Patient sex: M
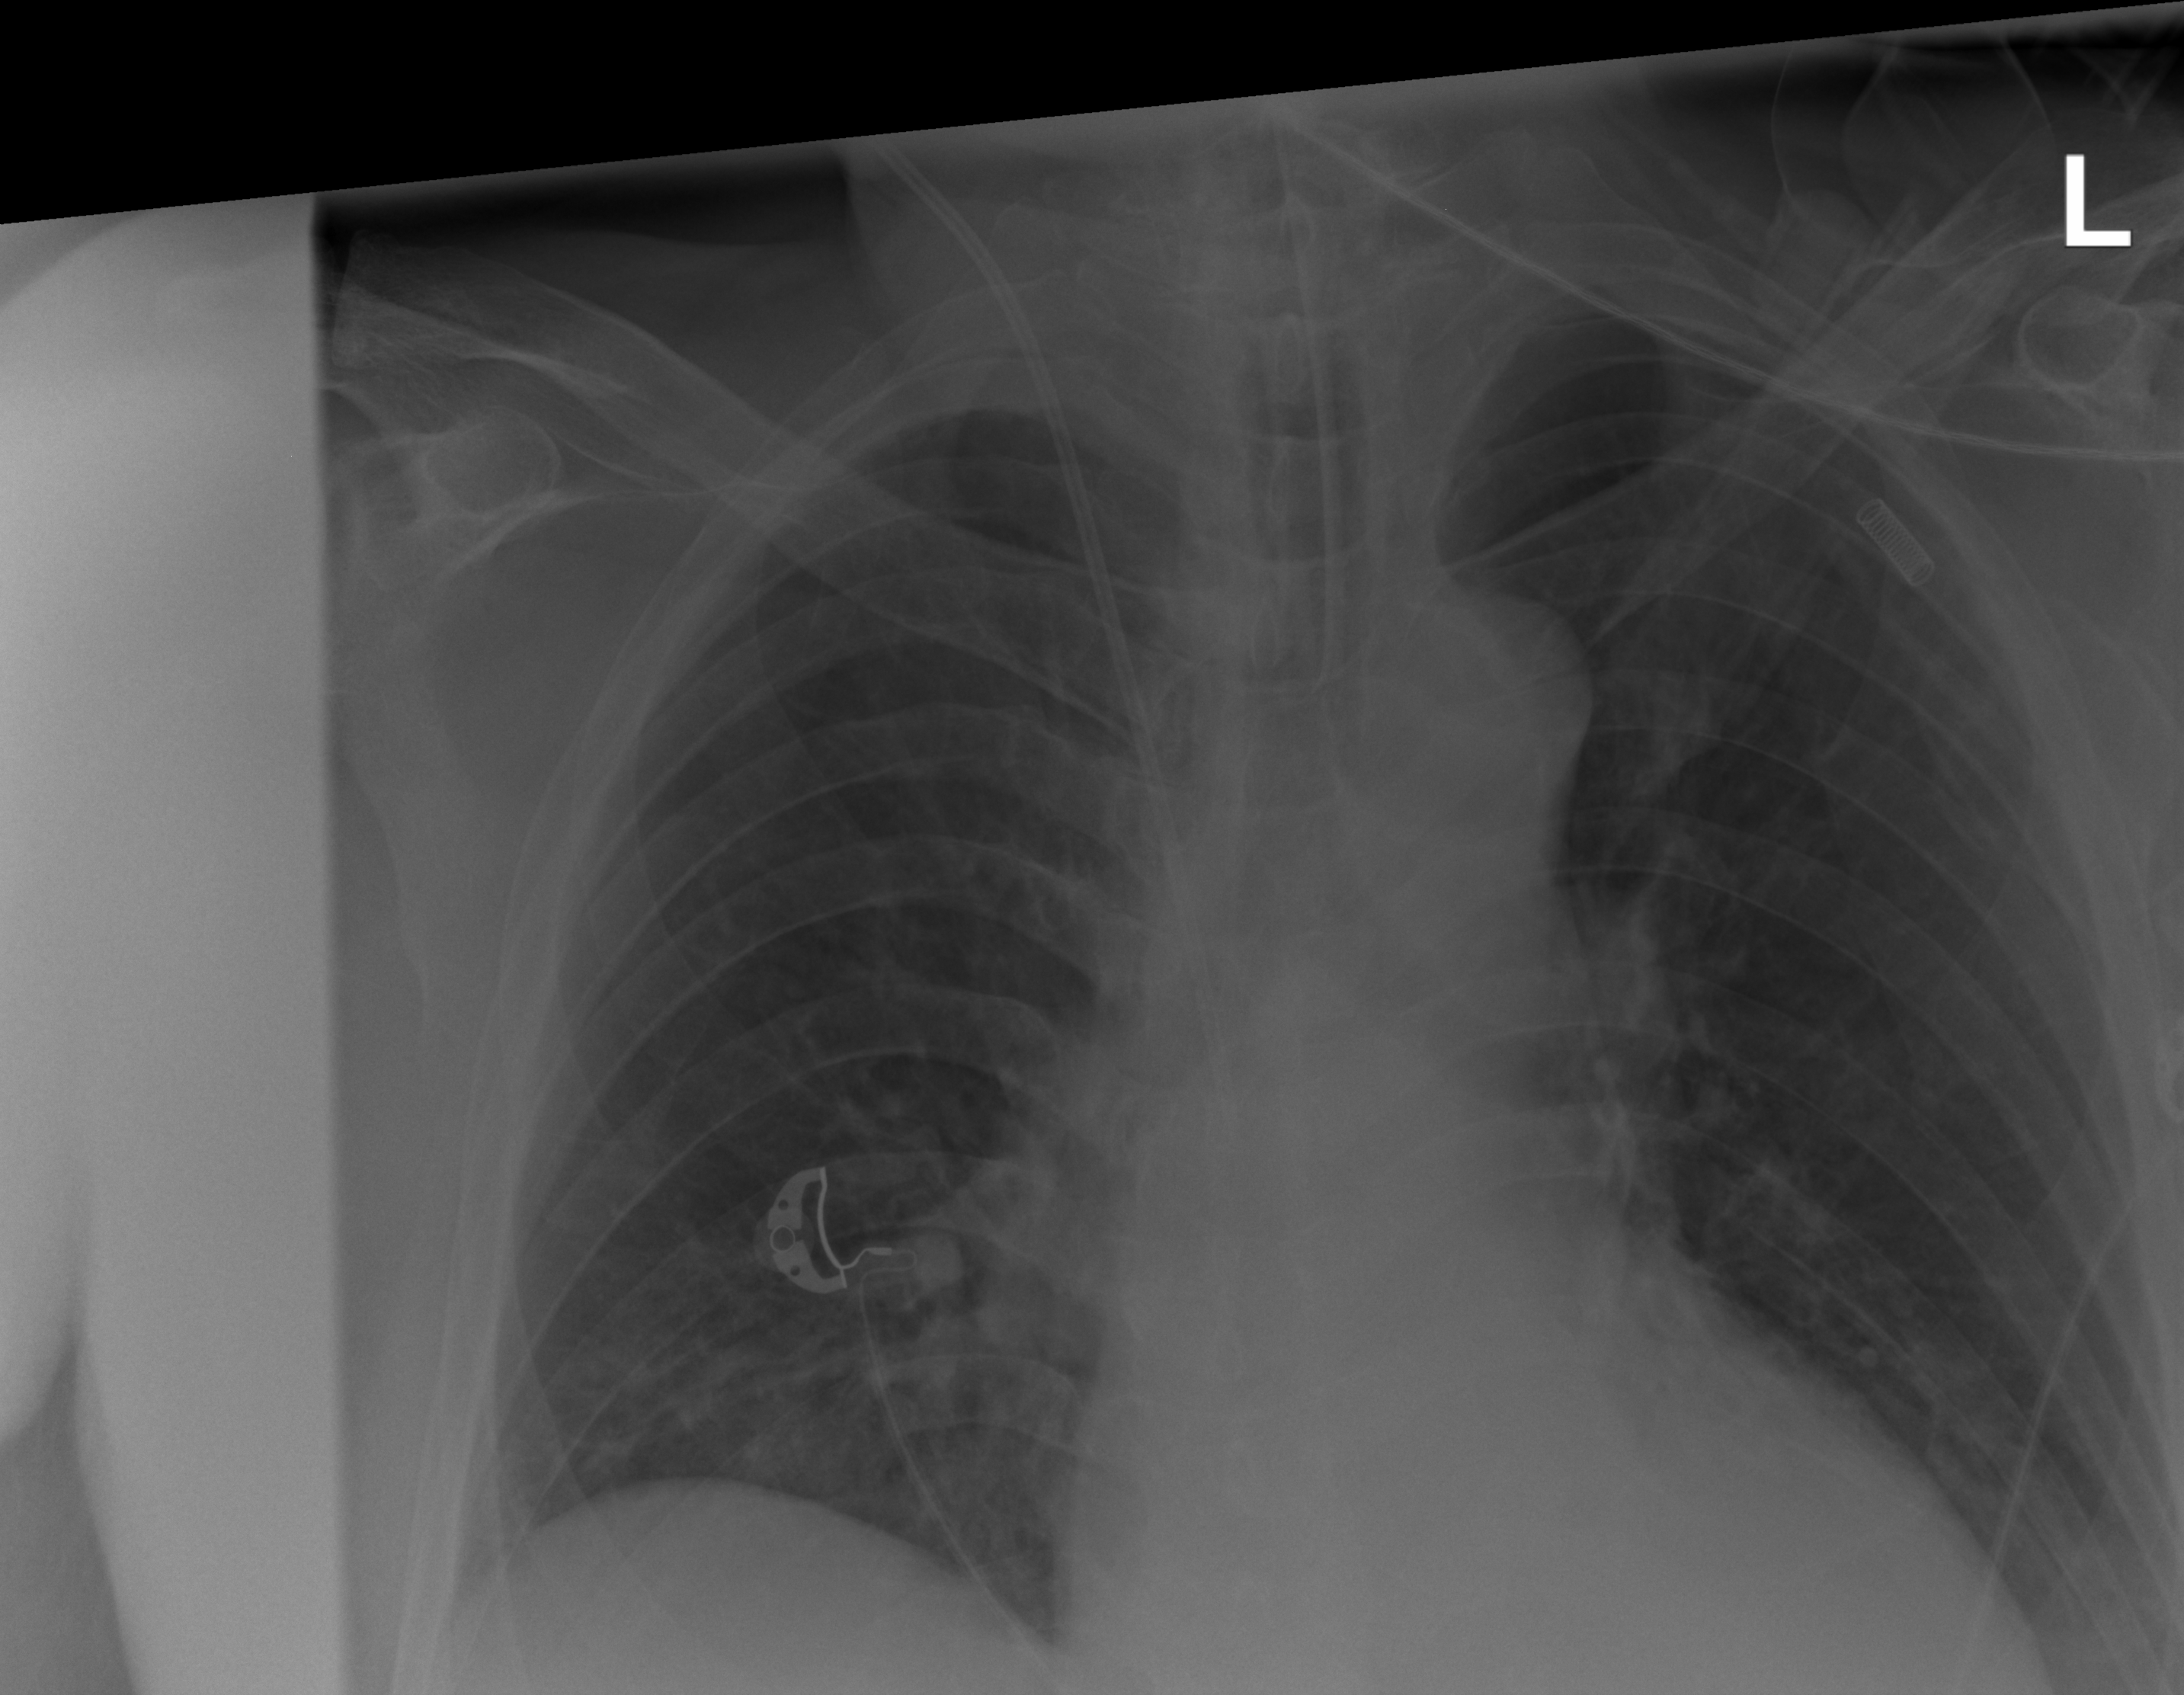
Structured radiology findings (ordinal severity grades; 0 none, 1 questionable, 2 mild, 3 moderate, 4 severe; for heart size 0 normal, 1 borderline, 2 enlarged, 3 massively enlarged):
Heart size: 1
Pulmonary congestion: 0
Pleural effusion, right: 0
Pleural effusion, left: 2
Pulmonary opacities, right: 0
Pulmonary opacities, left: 0
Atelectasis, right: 2
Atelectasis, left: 2